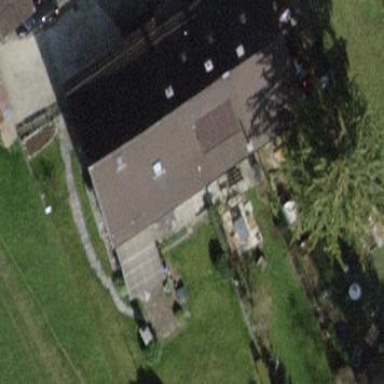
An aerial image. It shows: Terrace building.